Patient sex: F
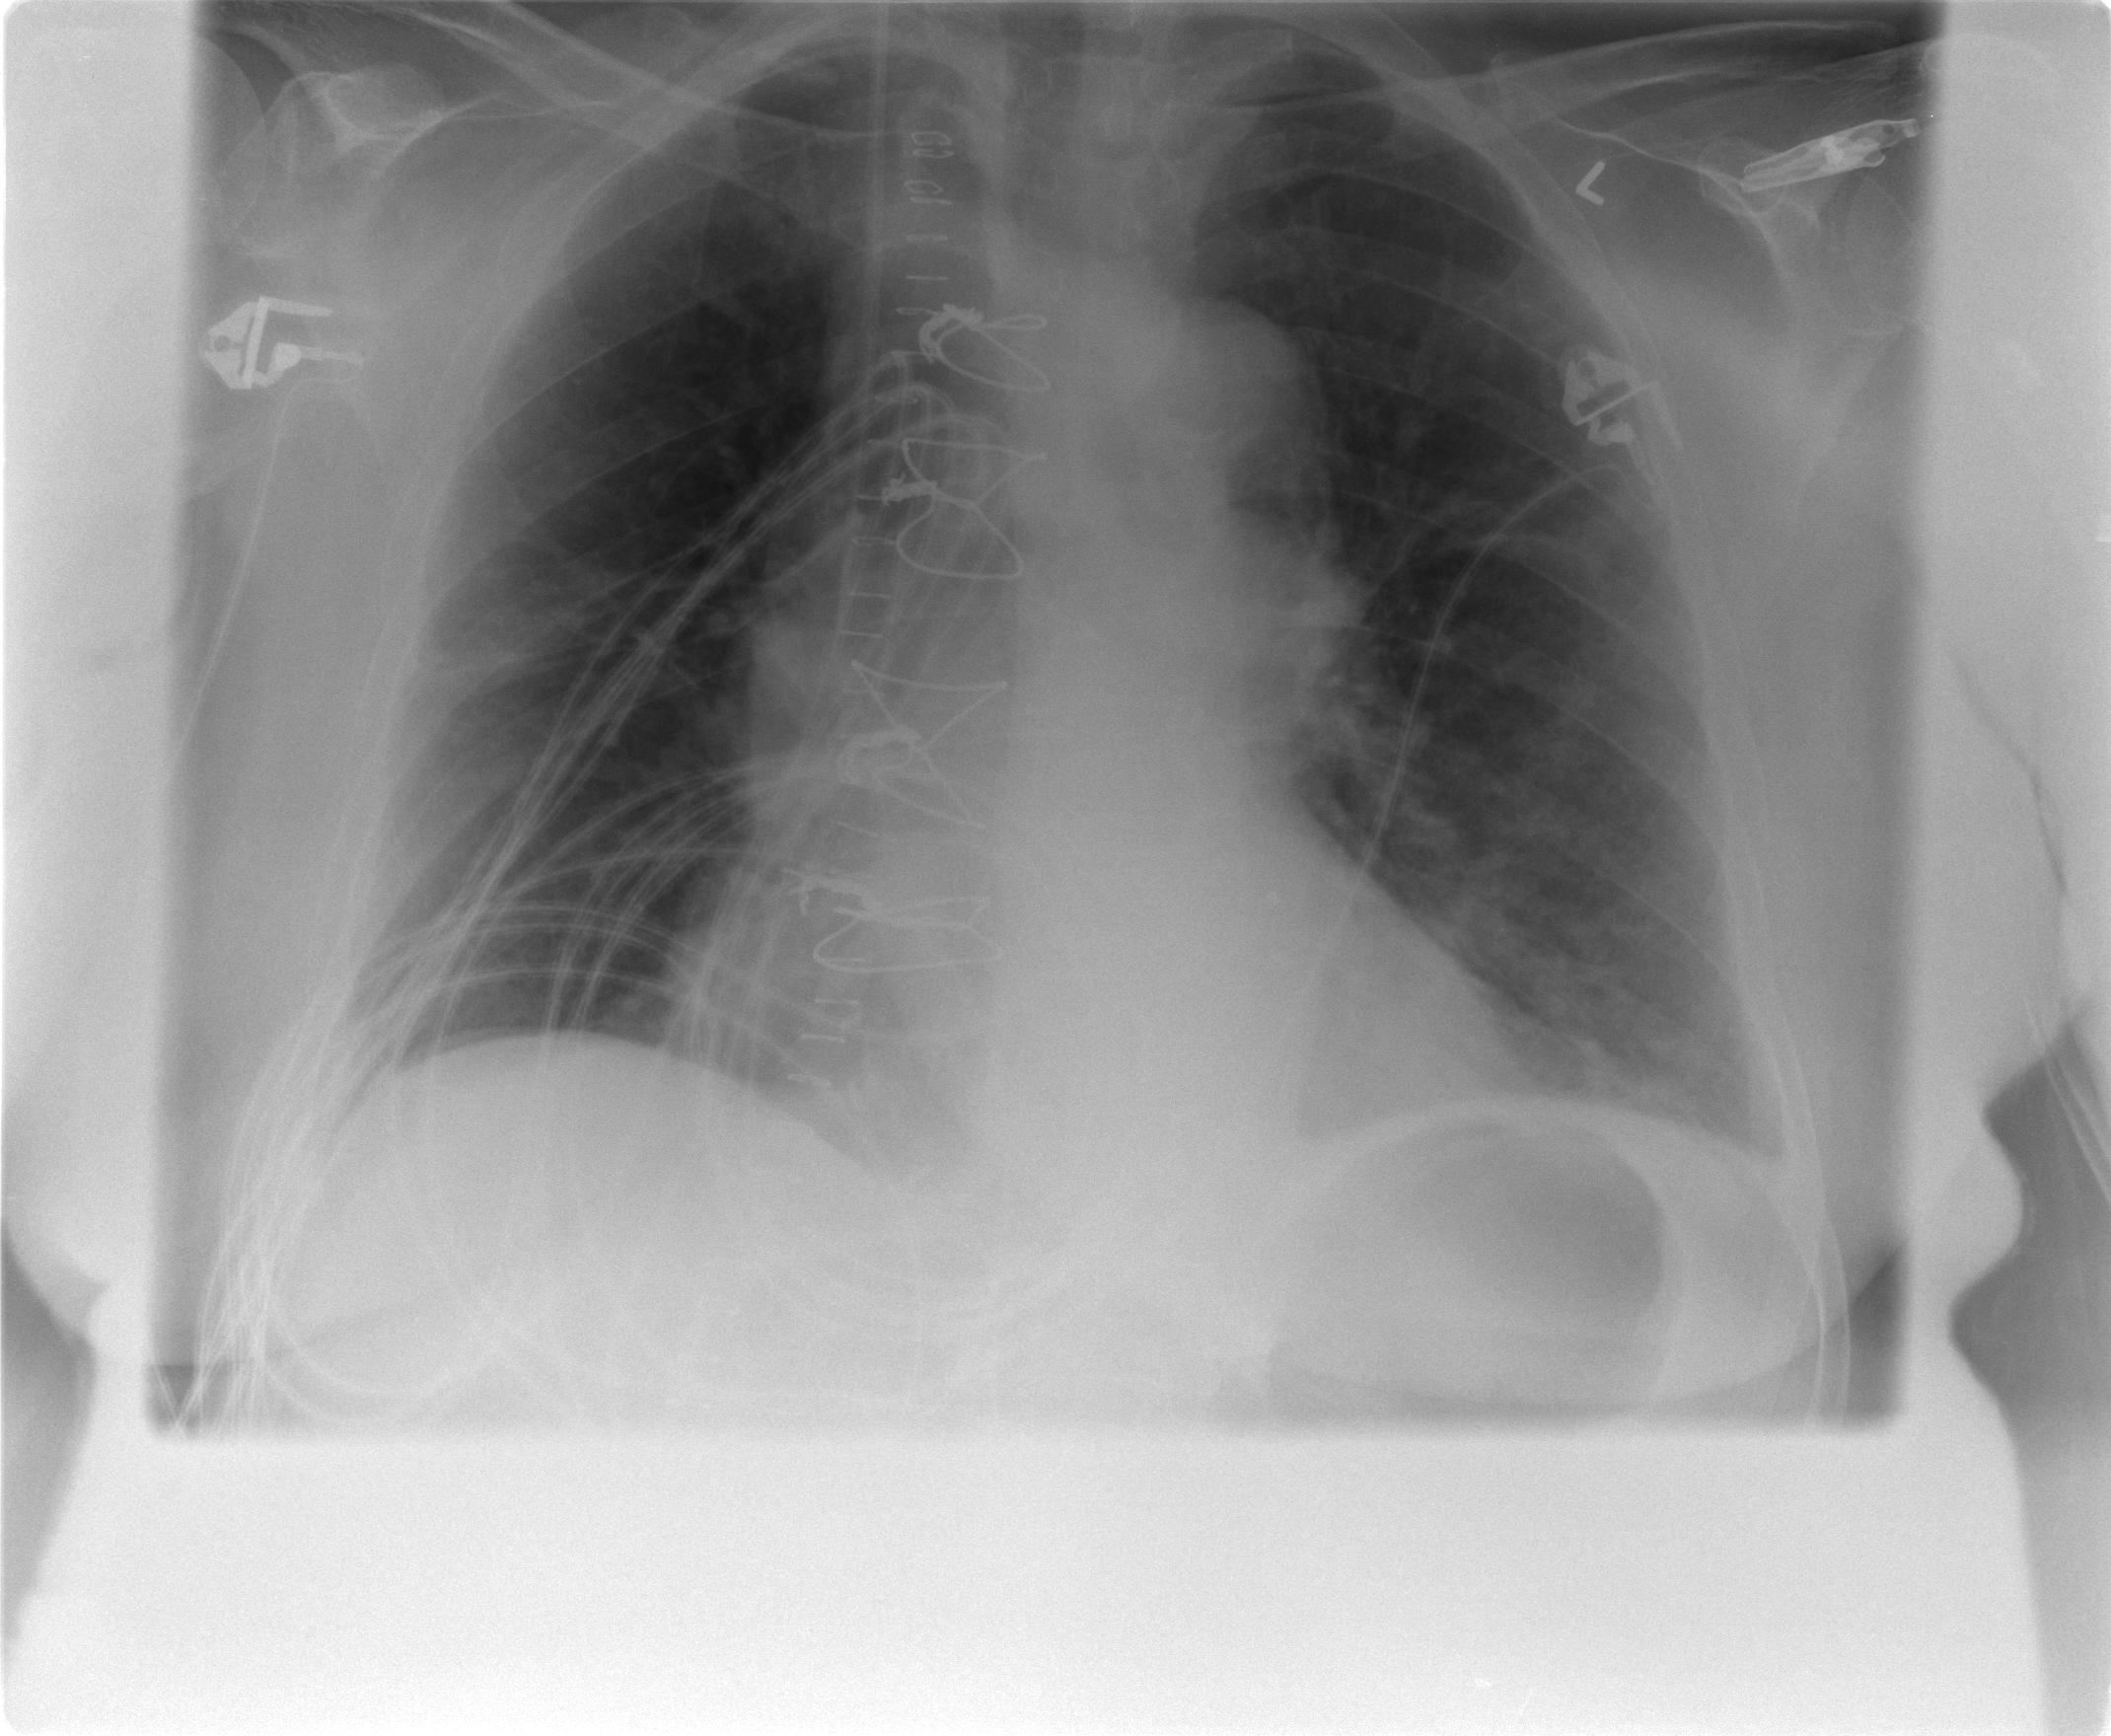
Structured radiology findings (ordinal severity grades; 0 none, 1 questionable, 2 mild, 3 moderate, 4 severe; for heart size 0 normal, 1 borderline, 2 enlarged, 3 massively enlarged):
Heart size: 0
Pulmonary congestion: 0
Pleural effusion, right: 0
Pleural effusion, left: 0
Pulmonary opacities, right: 0
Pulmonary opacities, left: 0
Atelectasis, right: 2
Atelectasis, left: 2